Aerial crown-view tile of a tropical tree (Barro Colorado Island, Panama), acquired 20250818:
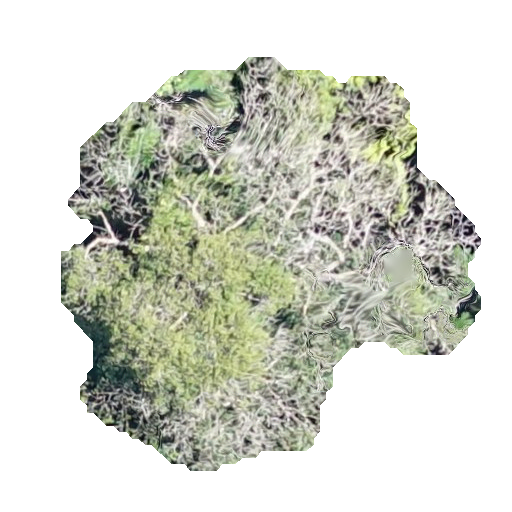
Species: Tabebuia rosea
GBIF accepted scientific name: Tabebuia rosea
Crown area: 174.623 m²